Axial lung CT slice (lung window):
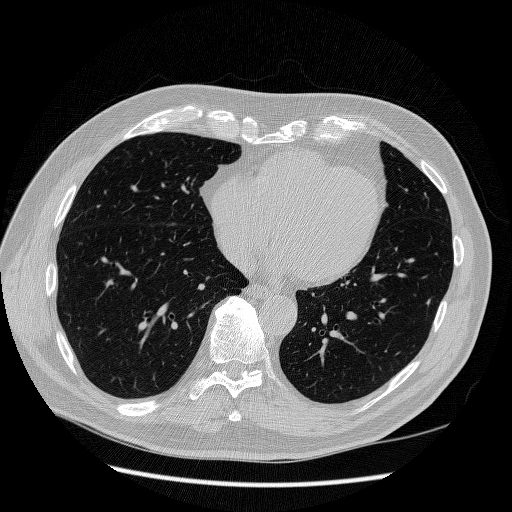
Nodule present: no